Question: I am trying to implement my own gridview similar to KKGridView.
My gridview has extra complexity because it needs to support multiple sections with a varying amount of items / cells in each section. (See below)

It also needs to be able to handle moving one cell from section 1 to section 0 and section 0 to section 1.
I have written the UIView to display the grid but it does not support moving cells from one section to another. The question is does anybody have a gridview that supports this functionality or can advise me of the best way forward as this gridview needs to be supported in iOS 5 & iOS 6
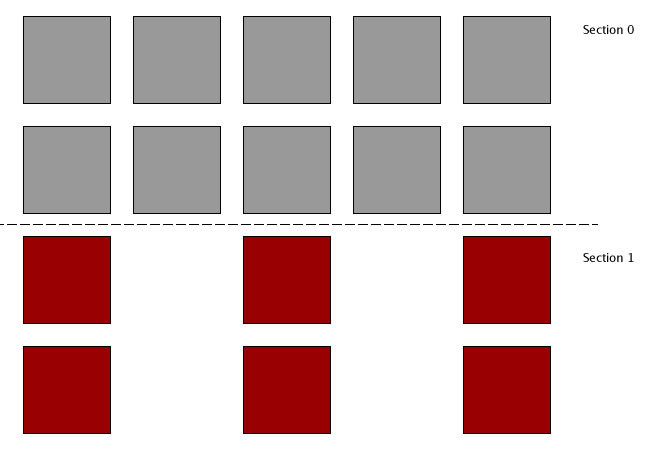
Answer: I would try using a combination of 'UICollectionView', with a 'UICollectionViewFlowLayout' along with 'PSTCollectionView' for iOS5 compatibility.
- 'UICollectionViewDelegateFlowLayout'- 'PSTCollectionView''UICollectionView''PSTCollectionView'<URL>
I'm using this approach in one of the apps I'm working on, and it is really simple to implement.
EDIT: The steps you'd take to make what you want would be roughly as following:
- 'PSTCollectionView'- '.h''PSTCollectionView.h''<PSUICollectionViewDataSource, PSUICollectionViewDelegate>''UICollectionView''PSTCollectionView''@property (nonatomic, strong) PSUICollectionView *collectionView;'- 'viewDidLoad:'
Code:
'''
PSUICollectionViewFlowLayout *flowLayout = [[PSUICollectionViewFlowLayout alloc] init];
[flowLayout setScrollDirection:UICollectionViewScrollDirectionVertical];
[flowLayout setItemSize:CGSizeMake(91, 119)];
[flowLayout setMinimumLineSpacing:0];
self.collectionView.dataSource = self;
self.collectionView.delegate = self;
'''
-
Methods:
'''
numberOfSectionsInCollectionView:
collectionView:numberOfItemsInSection:
collectionView:cellForItemAtIndexPath:
collectionView:layout:insetForSectionAtIndex:
collectionView:layout:minimumLineSpacingForSectionAtIndex:
collectionView:layout:minimumInteritemSpacingForSectionAtIndex:
'''
Important: Don't forget to prefix every mention of 'UICollectionView' classes with 'PS'. For example 'PSUICollectionView' or 'PSUICollectionViewLayout'.
EDIT 2: For a general understanding of 'UICollectionView' refer to <URL>.